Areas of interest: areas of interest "Driving School"
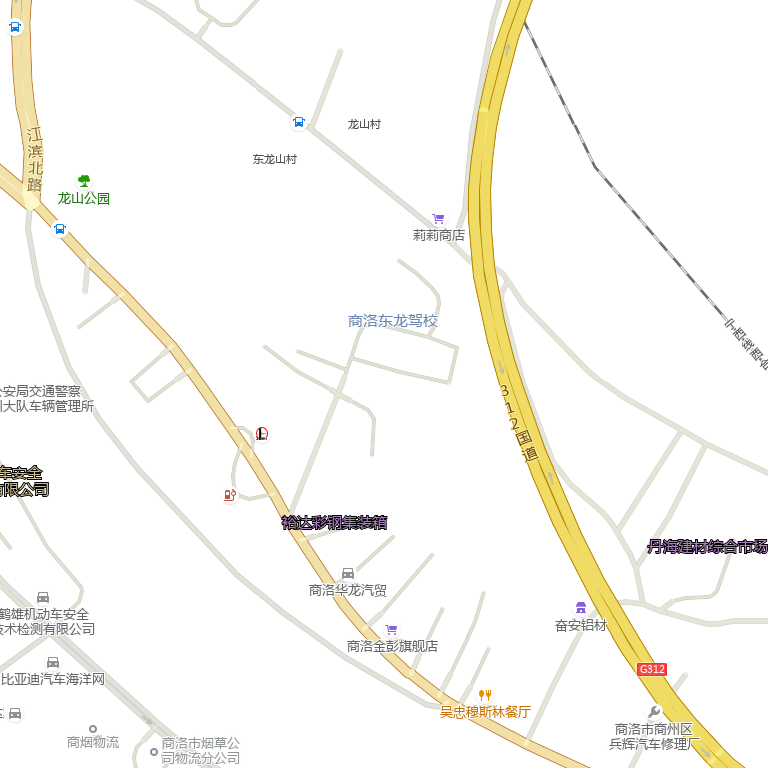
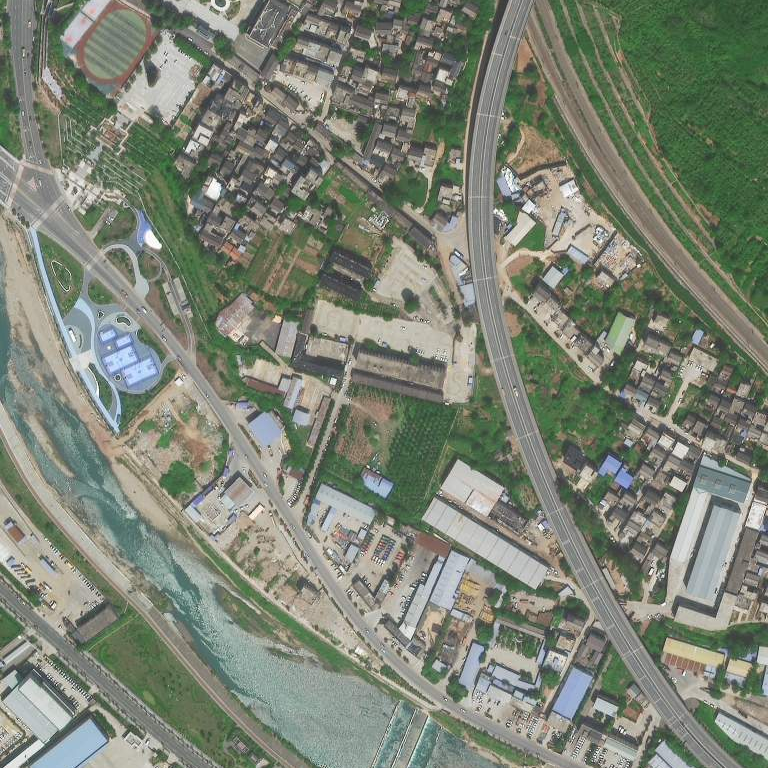